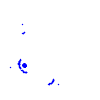
Particle: kaon